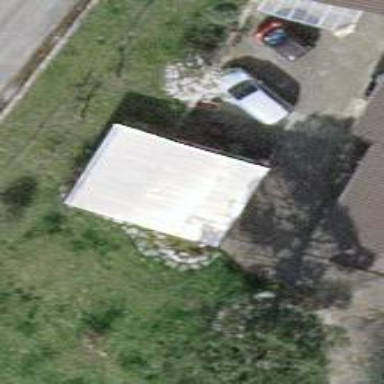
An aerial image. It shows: Shed building.